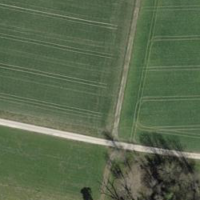
EUNIS habitat code: 52
Species observed at this site:
Aglais urticae